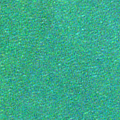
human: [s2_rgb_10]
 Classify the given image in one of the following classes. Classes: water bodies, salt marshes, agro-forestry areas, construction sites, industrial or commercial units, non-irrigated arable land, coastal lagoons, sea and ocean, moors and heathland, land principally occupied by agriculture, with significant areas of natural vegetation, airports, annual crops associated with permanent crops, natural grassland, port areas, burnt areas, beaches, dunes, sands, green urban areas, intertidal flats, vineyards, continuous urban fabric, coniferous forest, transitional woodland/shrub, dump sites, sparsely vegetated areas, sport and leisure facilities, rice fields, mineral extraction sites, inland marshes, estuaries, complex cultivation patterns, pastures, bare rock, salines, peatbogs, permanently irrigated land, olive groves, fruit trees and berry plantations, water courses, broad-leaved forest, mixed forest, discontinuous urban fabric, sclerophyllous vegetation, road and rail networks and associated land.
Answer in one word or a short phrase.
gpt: sea and ocean